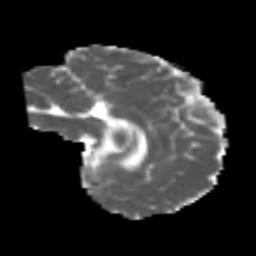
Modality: MD
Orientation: sagittal
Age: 23
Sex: male
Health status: healthy